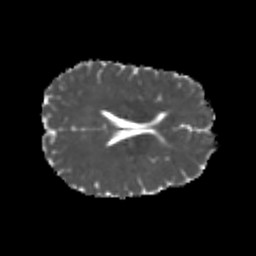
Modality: MD
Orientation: axial
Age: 24
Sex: female
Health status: healthy
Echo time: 0.074 s